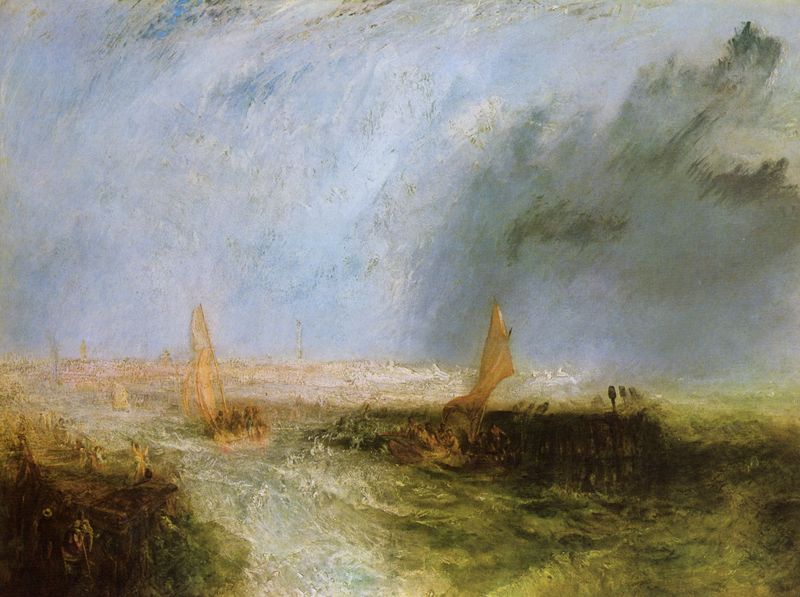
Titel: Ostend
Künstler: William Turner
Standort: München
Institution: Neue Pinakothek
Schlagwörter: blau, dunkel, felsen, gewitter, himmel, meer, schatten, wasser, weiß, wolken, fluss, gelb, grün, impressionismus, landschaft, menschen, ocker, see, stadt, ufer, braun, grau, hell, hintergrund, licht, schwarz, haus, wiese, wolke, steine, öl, horizont, natur, schilf, wind, pastos, qualm, rauch, sonne, gold, rosa, boot, boote, ruder, gischt, küste, schiff, schiffe, segel, segelboot, segelschiffe, strand, welle, wellen, düster, fischer, segelschiff, nebel, flut, havarie, katastrophe, naturgewalt, schiffbruch, seenot, seestück, sturm, tosend, turner, unwetter, wetter, wild, woge, wogen, ölfarbe, segelboote, unscharf, segler, fisch, diffus, verschwommen, strudel, sonnenstrahlen, überschwemmung, bote, kentern, zelte, besatzung, seeleute, sublim, william turner, schiffsbruch, padel, riffe, willliam turner, flösse, eer, kuste, b, u, un, iff